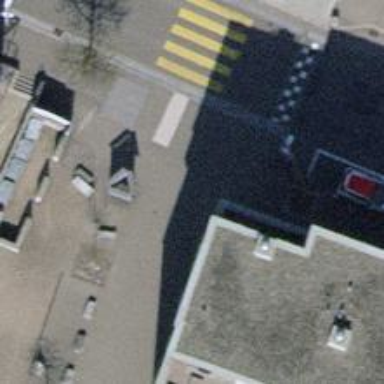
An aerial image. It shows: Bollard barrier.